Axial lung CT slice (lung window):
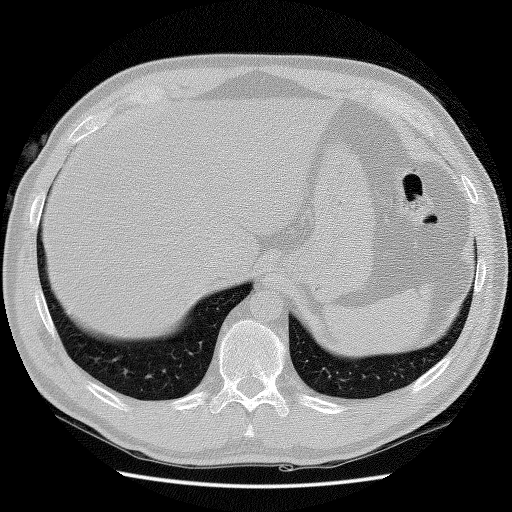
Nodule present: no